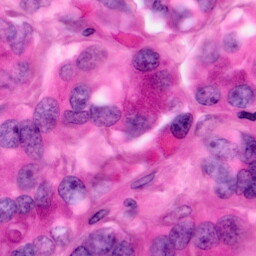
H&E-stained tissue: Pancreatic